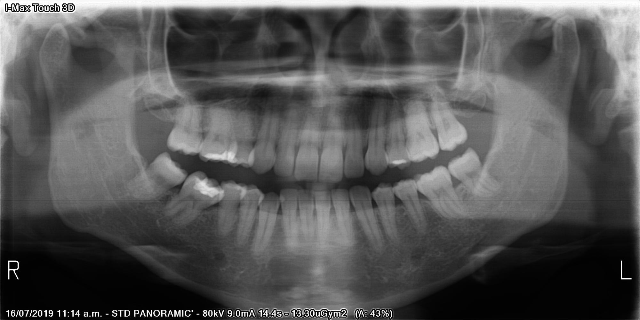
adult